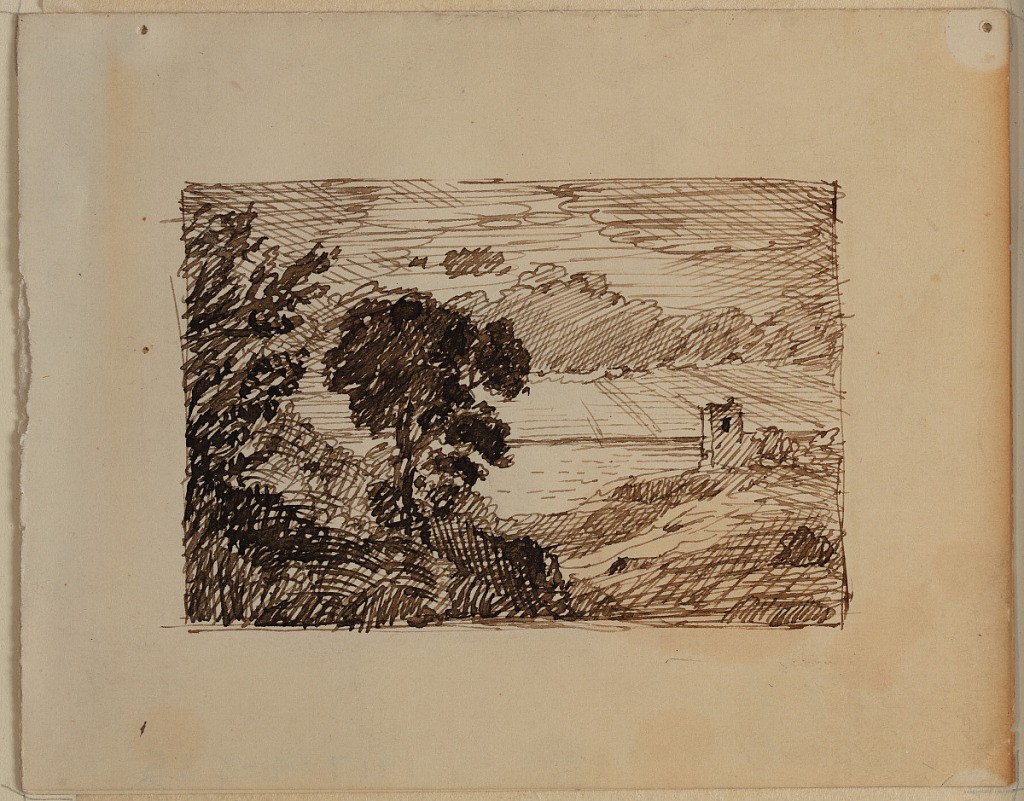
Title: Imaginary Coastal Landscape with Tower
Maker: Frederic Edwin Church, American, 1826–1900
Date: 1870–75
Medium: Pen and dark brown ink on off-white laid paper; verso: graphite
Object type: Drawing
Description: Landscape sketch showing an imagined view of a coastal landscape with a tower. In the foreground, a dark, backlit tree grows out of a steep slope with other foliage visible along the left margin. It frames a view of a square tower, seemingly positioned on a cliff or prominence in the middle distance at right, and the open sea beyond. In the background at center, a backlit cloud bifurcates the sun's light into distinct beams that fall upon the tower, which has one dark, square window.

Verso: Loose landscape sketch showing a view of a summer sunset over the Catskills, viewed from the artist's property near Hudson, New York. The shaded Catskill Escarpment forms a rugged horizon the stretches across the composition, topped with layers of hazy and puffy clouds.